Field crop: maize
Growth stage: 2
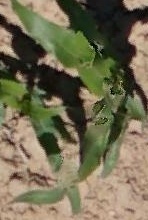
Species: maize